Question: I have a simple 'x,y' data set to fit, at least at first glance. The issue is that <URL> gives back a large value for one of the parameters fitted and I don't know if this is mathematically correct or if there's something wrong with how I'm fitting the data.
The figure below shows both the data points and the best fit obtained in blue. The curve used ('func' in the 'MWE' below) has four parameters 'a, b, c, d' being fitted:
- 'a''x'- 'b''x''func''d''func(b) = d'- 'c''func(0) = c*constant + d'- 'd'
The 'b' parameter is the one I'm having issues with (see end of question), it's also the one I'm interested in assigning a reasonable value.

The 'MWE' shows the function being fitted and the results:
'''
import numpy as np
from scipy.optimize import curve_fit
import matplotlib.pyplot as plt
# Function to be fitted.
def func(x, a, b, c, d):
return c * (1 / np.sqrt(1 + (np.asarray(x) / a) ** 2) -
1 / np.sqrt(1 + (b / a) ** 2)) ** 2 + d
# Define x,y data.
x_list = [12.5, 37.5, 62.5, 87.5, 112.5, 137.5, 162.5, 187.5, 212.5, 237.5,
262.5, 287.5, 312.5, 337.5, 362.5, 387.5, 412.5, 437.5, 462.5, 487.5,
512.5]
y_list = [0.008, 0.0048, 0.0032, 0.00327, 0.0023, 0.00212, 0.00187,
0.00086, 0.00070, 0.00100, 0.00056, 0.00076, 0.00052, 0.00077, 0.00067,
0.00048, 0.00078, 0.00067, 0.00069, 0.00061, 0.00047]
# Initial guess for the 4 parameters.
guess = (50., 200., 80. / 10000., 6. / 10000.)
# Fit curve to x,y data.
f_prof, f_err = curve_fit(func, x_list, y_list, guess)
# Values for the a,b,c,d fitted parameters.
print f_prof
# Errors (standard deviations) for the fitted parameters.
print np.sqrt(f_err[0][0]), np.sqrt(f_err[1][1]), np.sqrt(f_err[2][2]), np.sqrt(f_err[3][3])
# Generate plot.
plt.scatter(x_list, y_list)
plt.plot(x_list, func(x_list, f_prof[0], f_prof[1], f_prof[2], f_prof[3]))
plt.hlines(y=f_prof[3], xmin=0., xmax=max(x_list))
plt.show()
'''
The results I get are:
'''
# a, b, c, d
52.74, 2.52e+09, 7.46e-03, 5.69e-04
# errors
11.52, 1.53e+16, 0.0028, 0.00042
'''
The 'b' parameter has a huge value and also a huge error. By looking at the data plotted in the figure, one would estimate by eye that the value for 'b' (ie: the 'x' value where the data set ) should be around 'x=300'. Why am I getting such a large value for 'b' and its error?
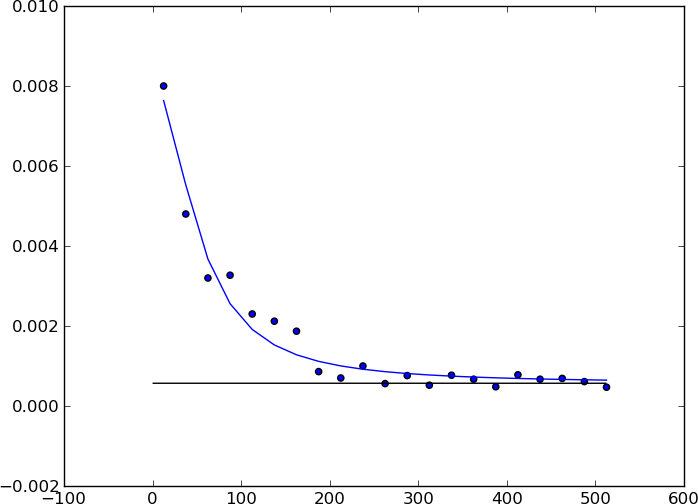
Answer: I don't know if this is intentional or a mistake but it looks to me like 'b' will be correlated strongly with 'a' and 'd' and has no "interaction" with the independent variable 'x'. If b/a is large enough, you could approximate 1/np.sqrt(1 + (b / a) ** 2)) ** 2 as a/b, so that your function becomes
c * function_of(x, a) - a/b + d
Your 'a' and 'x' values are large enough that this becomes very nearly c*a/x - a/b + d.
As pointed by behzad.nouri, curve_fit can be slightly unstable compared to other minimizers, and always minimizes the least-squares. But it does return the full covariance matrix including correlations between variables (off-diagonal elements of your f_err). Use these!!
If you're sure 'b' has a value around 300, or are interested in easily switching between fmin and the levenberg-marquardt algorithm, you might find the lmfit package (<URL> useful. It allows you to put bounds on parameters, easily switch between fitting algorithms, and also to do a more brute-force exploration of the confidence intervals for the parameters.